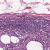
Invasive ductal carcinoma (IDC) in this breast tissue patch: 1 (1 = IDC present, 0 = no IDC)